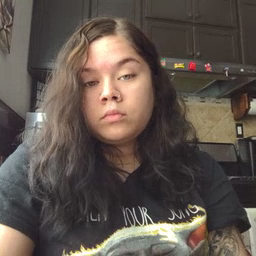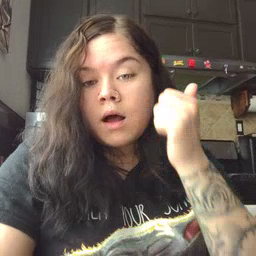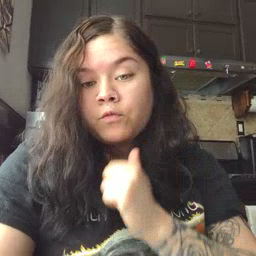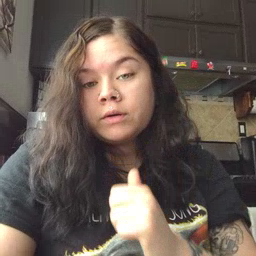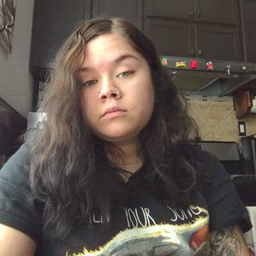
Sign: every